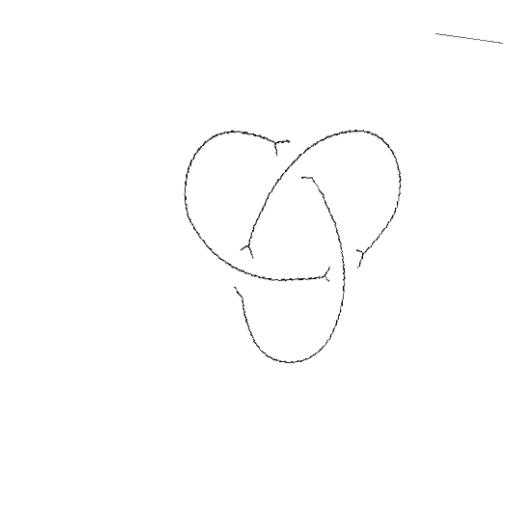
Crossing number: 3